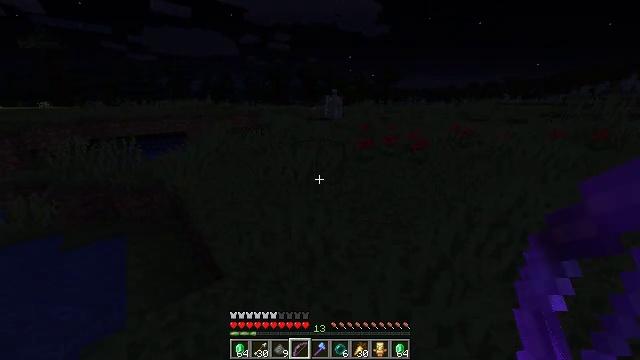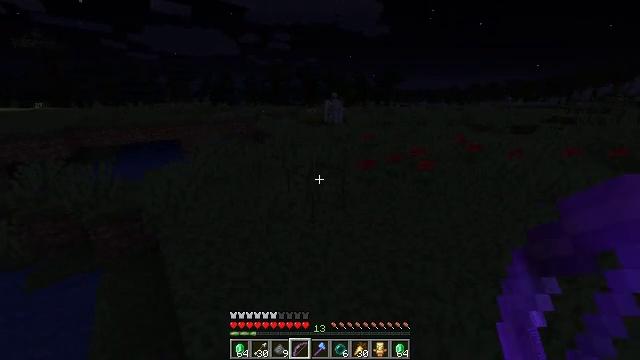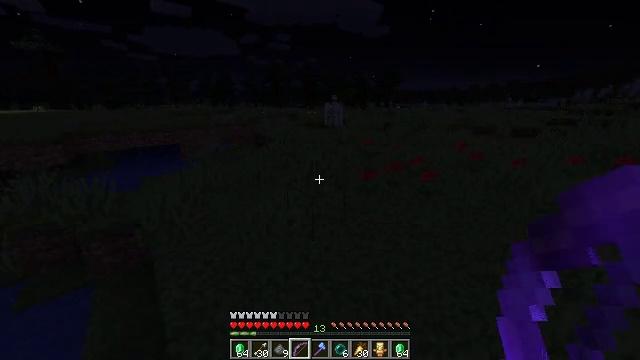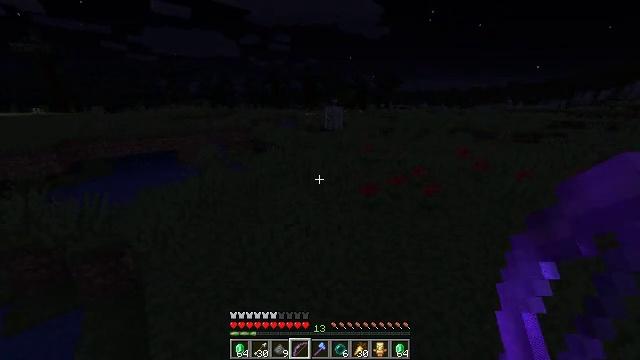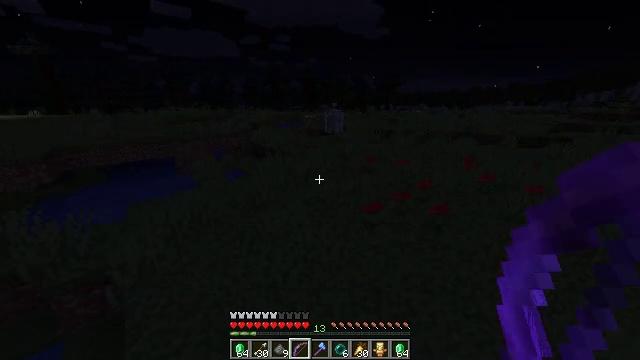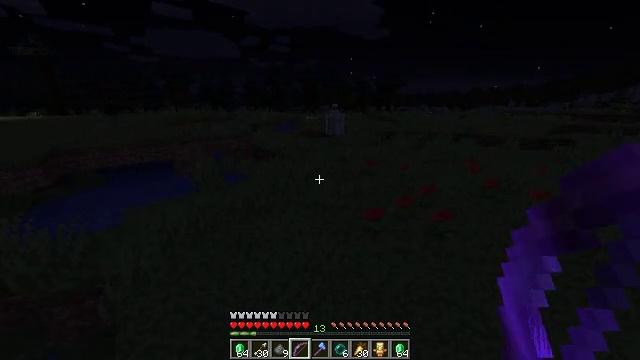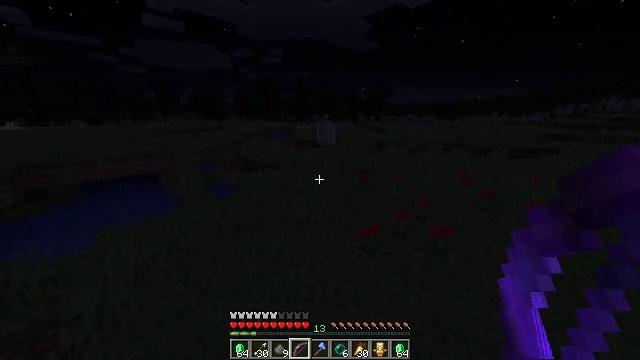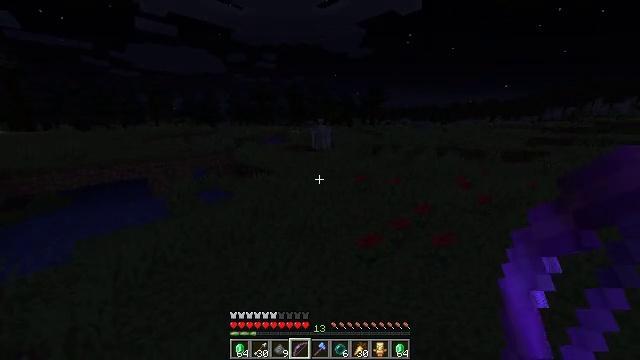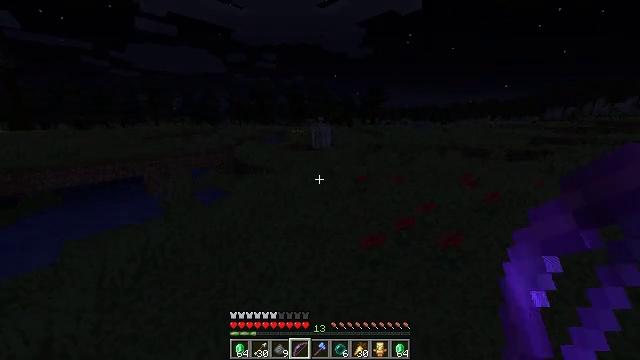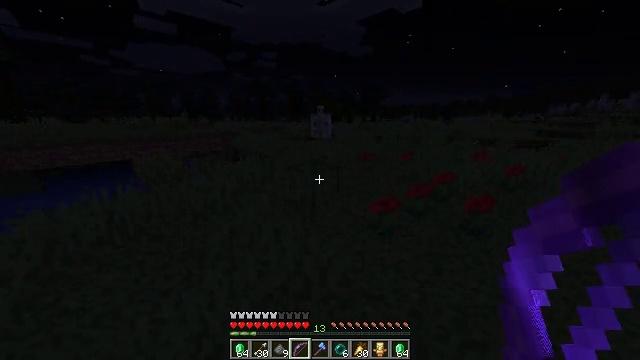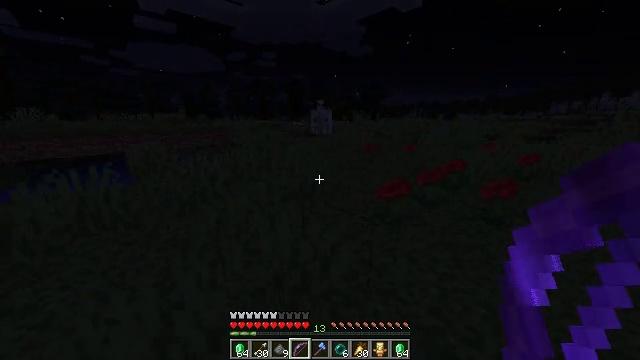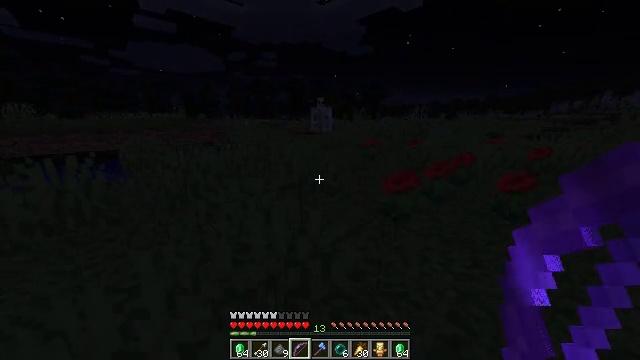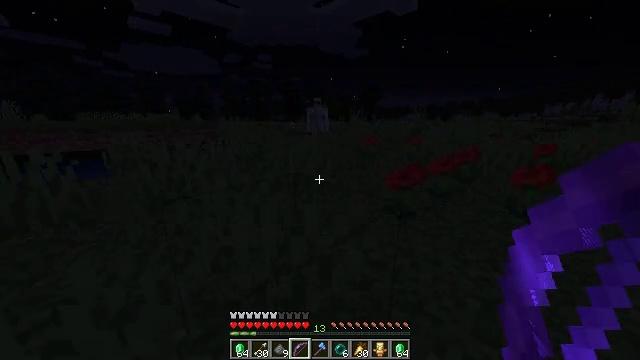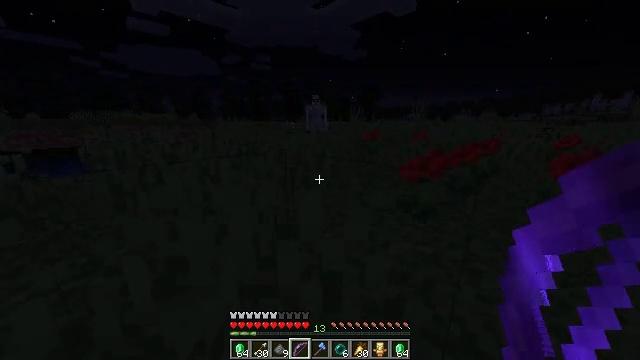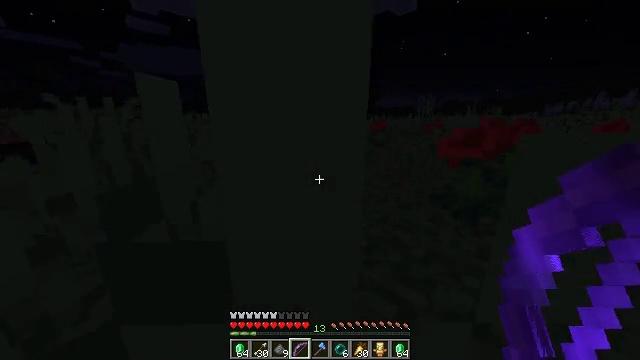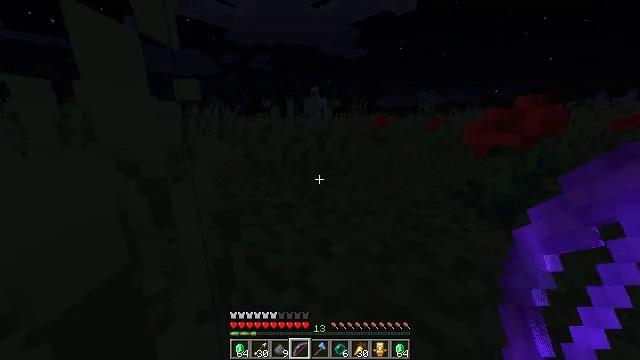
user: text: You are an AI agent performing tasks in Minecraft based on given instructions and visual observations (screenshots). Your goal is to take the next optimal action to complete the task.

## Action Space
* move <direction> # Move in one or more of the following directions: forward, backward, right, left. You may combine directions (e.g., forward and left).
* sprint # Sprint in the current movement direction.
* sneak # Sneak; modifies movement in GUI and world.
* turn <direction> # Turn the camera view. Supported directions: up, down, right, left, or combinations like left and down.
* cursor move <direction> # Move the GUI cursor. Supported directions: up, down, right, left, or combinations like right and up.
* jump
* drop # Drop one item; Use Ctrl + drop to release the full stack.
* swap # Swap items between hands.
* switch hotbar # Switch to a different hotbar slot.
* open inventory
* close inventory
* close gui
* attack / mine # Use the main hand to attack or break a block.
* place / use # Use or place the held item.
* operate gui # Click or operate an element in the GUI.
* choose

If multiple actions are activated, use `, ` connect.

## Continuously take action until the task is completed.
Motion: motion action
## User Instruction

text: Assemble a firework rocket with the required materials.
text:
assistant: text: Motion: move forward, sprint, jump
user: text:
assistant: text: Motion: move forward, sprint, jump
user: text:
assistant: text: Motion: move forward, sprint, jump
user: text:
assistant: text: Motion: move forward, sprint, jump
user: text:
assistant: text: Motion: move forward, sprint, jump
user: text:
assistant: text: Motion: move forward, sprint, turn right and up
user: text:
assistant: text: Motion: move forward, sprint, turn right and up, jump
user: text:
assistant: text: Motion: move forward, sprint, jump
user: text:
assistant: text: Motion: move forward, sprint, jump
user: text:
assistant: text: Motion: move forward, sprint, jump
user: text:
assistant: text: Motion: move forward, sprint, jump
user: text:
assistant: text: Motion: move forward, sprint, jump
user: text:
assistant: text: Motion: move forward, sprint, jump
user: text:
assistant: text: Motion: move forward, sprint, jump
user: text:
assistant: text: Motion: move forward, sprint, jump
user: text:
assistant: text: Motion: move forward, sprint, jump
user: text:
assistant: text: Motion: move forward, sprint, turn left, jump
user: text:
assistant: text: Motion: move forward, sprint, turn left, jump
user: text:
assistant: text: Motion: move forward, sprint, turn left, jump
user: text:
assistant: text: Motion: move forward, sprint, turn left, jump
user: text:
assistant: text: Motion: move forward, sprint, jump
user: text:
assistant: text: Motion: move forward, sprint, jump
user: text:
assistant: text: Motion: move forward, sprint, jump
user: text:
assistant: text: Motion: move forward, sprint, jump
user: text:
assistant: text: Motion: move forward, sprint, turn left, jump
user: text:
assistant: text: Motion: move forward, sprint, turn left, jump
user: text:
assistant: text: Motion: move forward, sprint, turn left
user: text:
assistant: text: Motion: move forward, sprint
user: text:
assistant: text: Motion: move forward, sprint, jump
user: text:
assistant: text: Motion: move forward, sprint, turn left, jump